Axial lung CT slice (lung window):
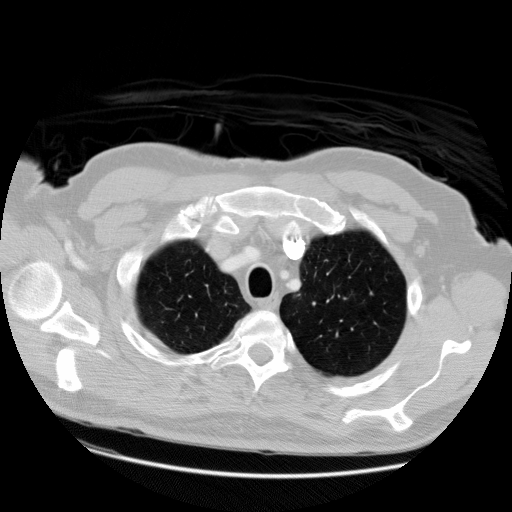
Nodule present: no